Field crop: tomato
Growth stage: 1
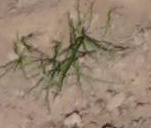
Species: cyperus